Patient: sex M, age 35
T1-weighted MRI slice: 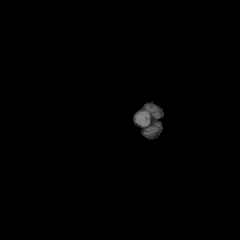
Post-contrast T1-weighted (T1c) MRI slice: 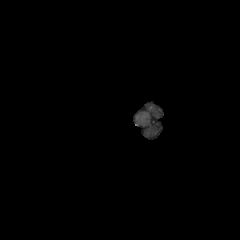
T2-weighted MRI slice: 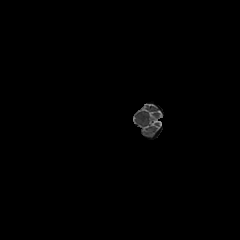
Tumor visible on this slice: no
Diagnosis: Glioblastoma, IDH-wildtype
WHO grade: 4